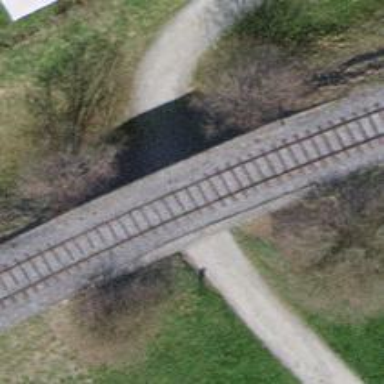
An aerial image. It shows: Disused railway bridge with one track. The bridge is spur service.